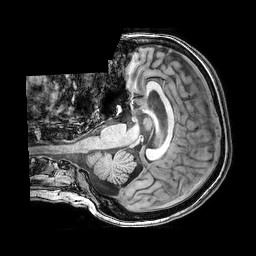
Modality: T1w
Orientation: axial
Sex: female
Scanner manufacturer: philips
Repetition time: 0.008093 s
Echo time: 0.0037 s